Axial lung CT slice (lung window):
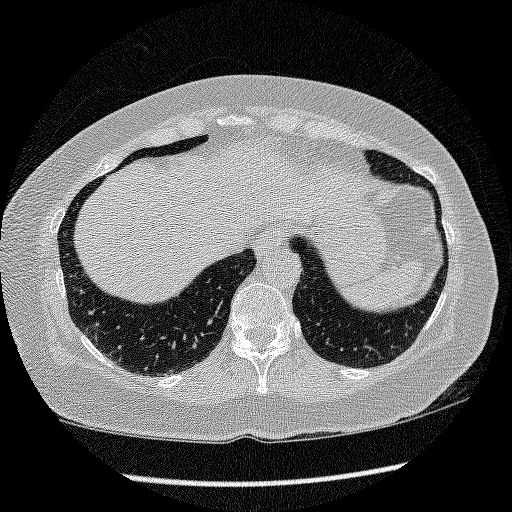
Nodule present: no